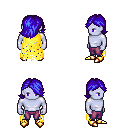
a pixel art fantasy rpg character, male body template, dark elf, purple skin, yellow tattered cape, magenta pants, blue swoop hairstyle, gold boots, four views (front, back, left, right), 2x2 character sprite sheet, small pixel art, hard edges, no anti-aliasing